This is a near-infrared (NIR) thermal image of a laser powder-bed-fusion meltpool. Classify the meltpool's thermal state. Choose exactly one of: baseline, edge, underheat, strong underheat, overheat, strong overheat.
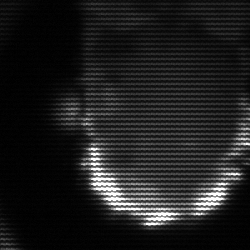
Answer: baseline